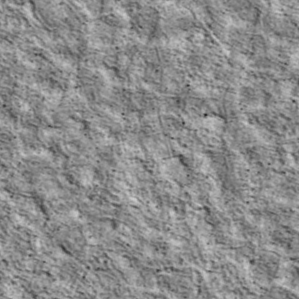
Label: non_frost